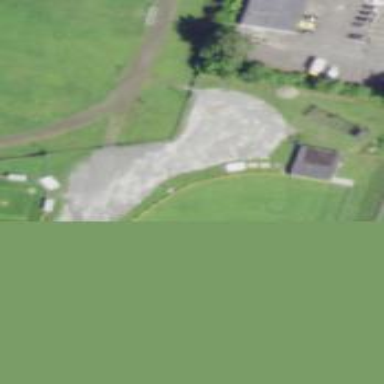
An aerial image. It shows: Baseball pitch for leisure land.